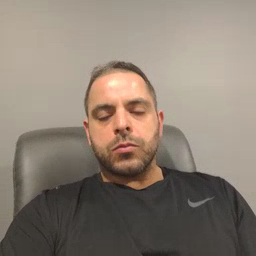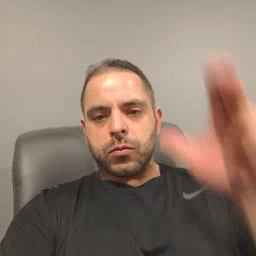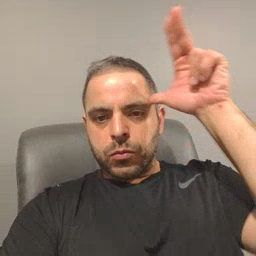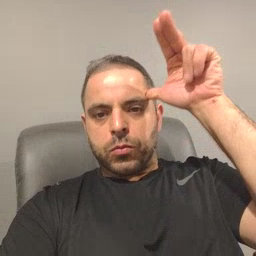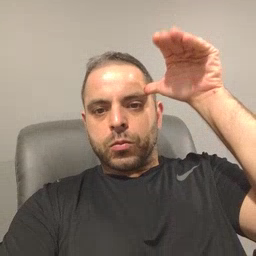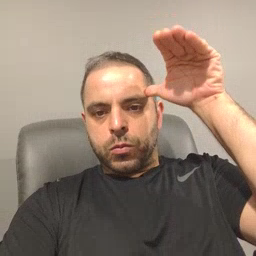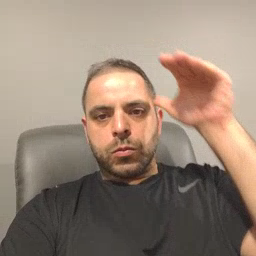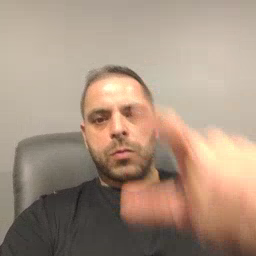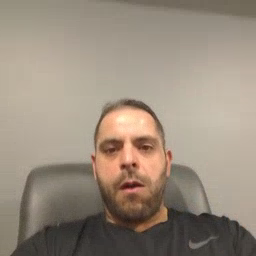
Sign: donkey